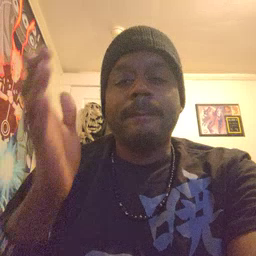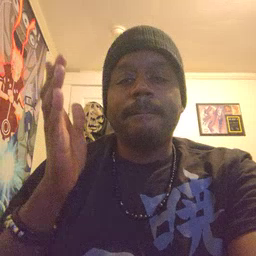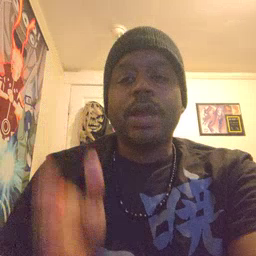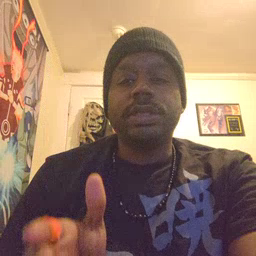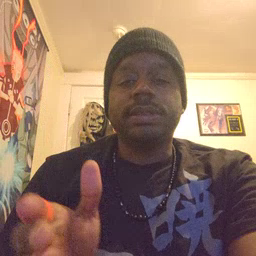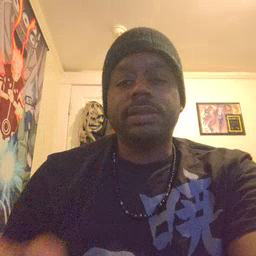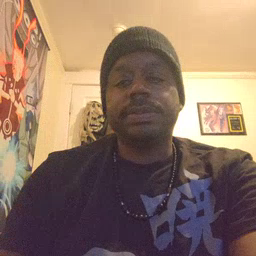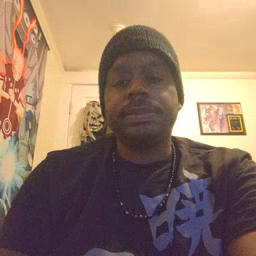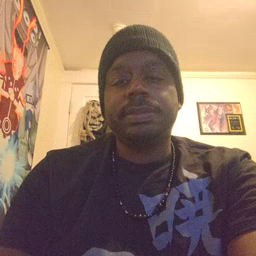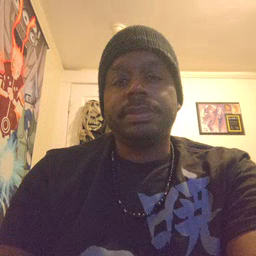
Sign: person